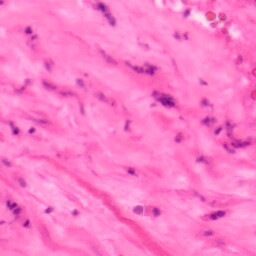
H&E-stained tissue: Colon